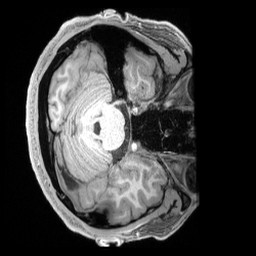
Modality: T1w
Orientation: axial
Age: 24
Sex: male
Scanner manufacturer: siemens
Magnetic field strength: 3 T
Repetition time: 2.4 s
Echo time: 0.00222 s